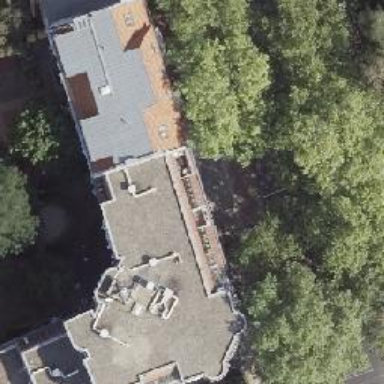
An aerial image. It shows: Building consisting of apartments with double saltbox roof shape.